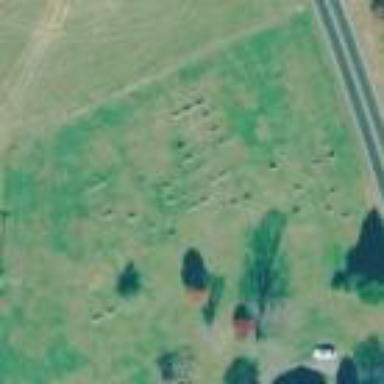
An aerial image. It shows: Cemetery.